Question: I would like to display a div depending on a user's selection from two drop down lists.
While I'm going to display 3 dropdown options to the users, I'm only going to generate the output based on the selection of the first two:

This means that I will have a total of 9 possible outputs based on the user's selection:
1. Beaches --> Chill
2. Beaches --> Fast-Paced
3. Beaches --> Both
4. Museums --> Chill
5. Museums --> Fast-Paced
6. Museums --> Both
7. Mountains --> Chill
8. Mountains --> Fast-Paced
9. Mountains --> Both
Just for similar reference, a few months ago, I <URL> the following script to generate a specific output based on 2 drop down selections:
<URL>
'''
<body>
<h2>Find your Animal Name</h2>
<p>Select your birth month and your favorite color and find your animal name.</p>
<form>
<select id="month">
<option value="">- birth month -</option>
<option value="January">January</option>
<option value="February">February</option>
<option value="March">March</option>
<option value="April">April</option>
<option value="May">May</option>
<option value="June">June</option>
<option value="July">July</option>
<option value="August">August</option>
<option value="September">September</option>
<option value="October">October</option>
<option value="November">November</option>
<option value="December">December</option>
</select>
<label class="January" for="January">January Name</label>
<label class="February" for="February">February Name</label>
<label class="March" for="March">March Name</label>
<label class="April" for="April">April Name</label>
<label class="May" for="May">May Name</label>
<label class="June" for="June">June Name</label>
<label class="July" for="July">July Name</label>
<label class="August" for="August">August Name</label>
<label class="September" for="September">September Name</label>
<label class="October" for="October">October Name</label>
<label class="November" for="November">November Name</label>
<label class="December" for="December">December Name</label>
<select id="color">
<option value="">- favorite color -</option>
<option value="Green">Green</option>
<option value="Blue">Blue</option>
<option value="Red">Red</option>
</select>
<label class="Green" for="Green">Green Name</label>
<label class="Blue" for="Blue">Blue Name</label>
<label class="Red" for="Red">Red Name</label>
</form>
<p id="output"></p>
</body>
'''
But this need is a little different. Any thoughts on how I can achieve this? In other words - once the user selected the two options, I want the corresponding div (out of the 9 options) to show up below.
Thanks so much!
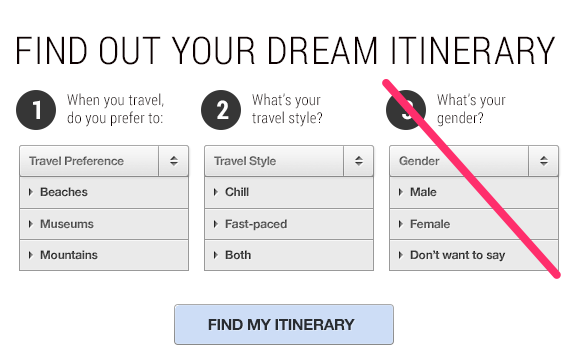
Answer: You can create 9 'div' elements and each 'div' element will have two 'data' attributes. One for travel preference and one for style. Like so:
'''
<div class="result" data-preference="beaches" data-style="chill"></div>
<div class="result" data-preference="beaches" data-style="fast-paced"></div>
<div class="result" data-preference="beaches" data-style="both"></div>
<div class="result" data-preference="museums" data-style="chill"></div>
<div class="result" data-preference="museums" data-style="fast-paced"></div>
<div class="result" data-preference="museums" data-style="both"></div>
<div class="result" data-preference="mountains" data-style="chill"></div>
<div class="result" data-preference="mountains" data-style="fast-paced"></div>
<div class="result" data-preference="mountains" data-style="both"></div>
<style>
.result {display:none;}
.result.active {display:block;}
</style>
'''
Also, let's go ahead and add some CSS to hide these 'div' elements, and then setup an 'active' class so that we can display the 'div' once the user has made their selections.
The select elements where the user makes a choice will have options, and each value will have to be identical to the 'data-preference' and 'data-style' values. When a user has made a selection in both of the dropdowns we'll grab all the div's and filter out the one that has the matching 'data' attributes.
'''
$('#preference, #style').on('change', function(){
// set reference to select elements
var preference = $('#preference');
var style = $('#style');
// check if user has made a selection on both dropdowns
if ( preference.prop('selectedIndex') > 0 && style.prop('selectedIndex') > 0 ) {
// remove active class from current active div element
$('.result.active').removeClass('active');
// get all result divs, and filter for matching data attributes
$('.result').filter('[data-preference="' + preference.val() + '"][data-style="' + style.val() + '"]').addClass('active');
}
});
'''
jsfiddle: <URL>